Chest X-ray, PA view. Patient: 16 years old, sex M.
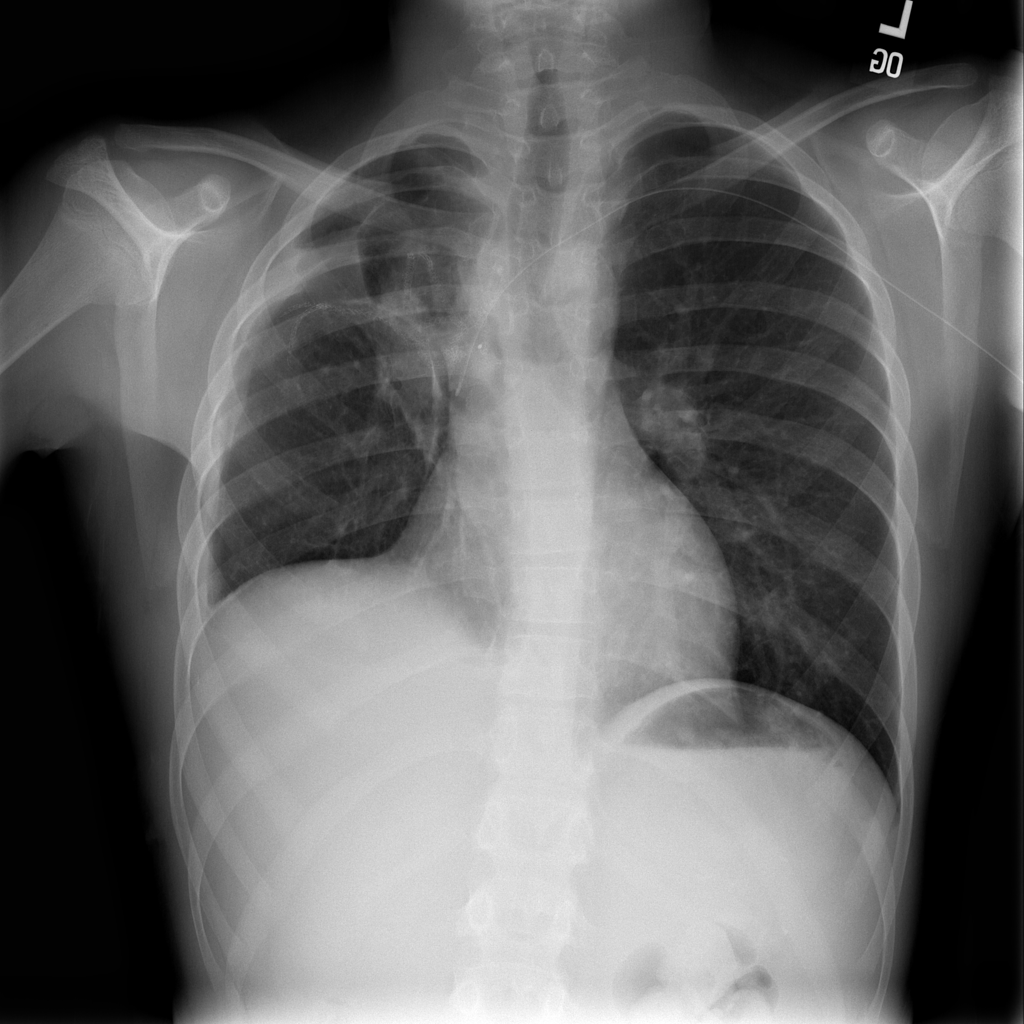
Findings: Pneumothorax